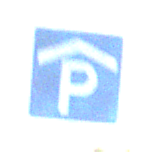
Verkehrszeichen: Parkhaus
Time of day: Night
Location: Outdoor (Nature)
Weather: Clear
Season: NotSpecified
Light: Natural